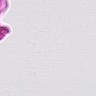
Metastatic tissue present: no